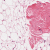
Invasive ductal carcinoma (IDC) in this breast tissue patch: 0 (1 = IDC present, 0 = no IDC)